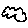
Label: cloud